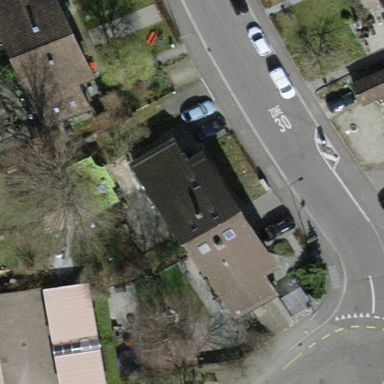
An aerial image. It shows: Building with tile roof.